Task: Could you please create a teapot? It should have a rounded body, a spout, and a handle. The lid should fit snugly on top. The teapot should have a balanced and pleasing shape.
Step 185:
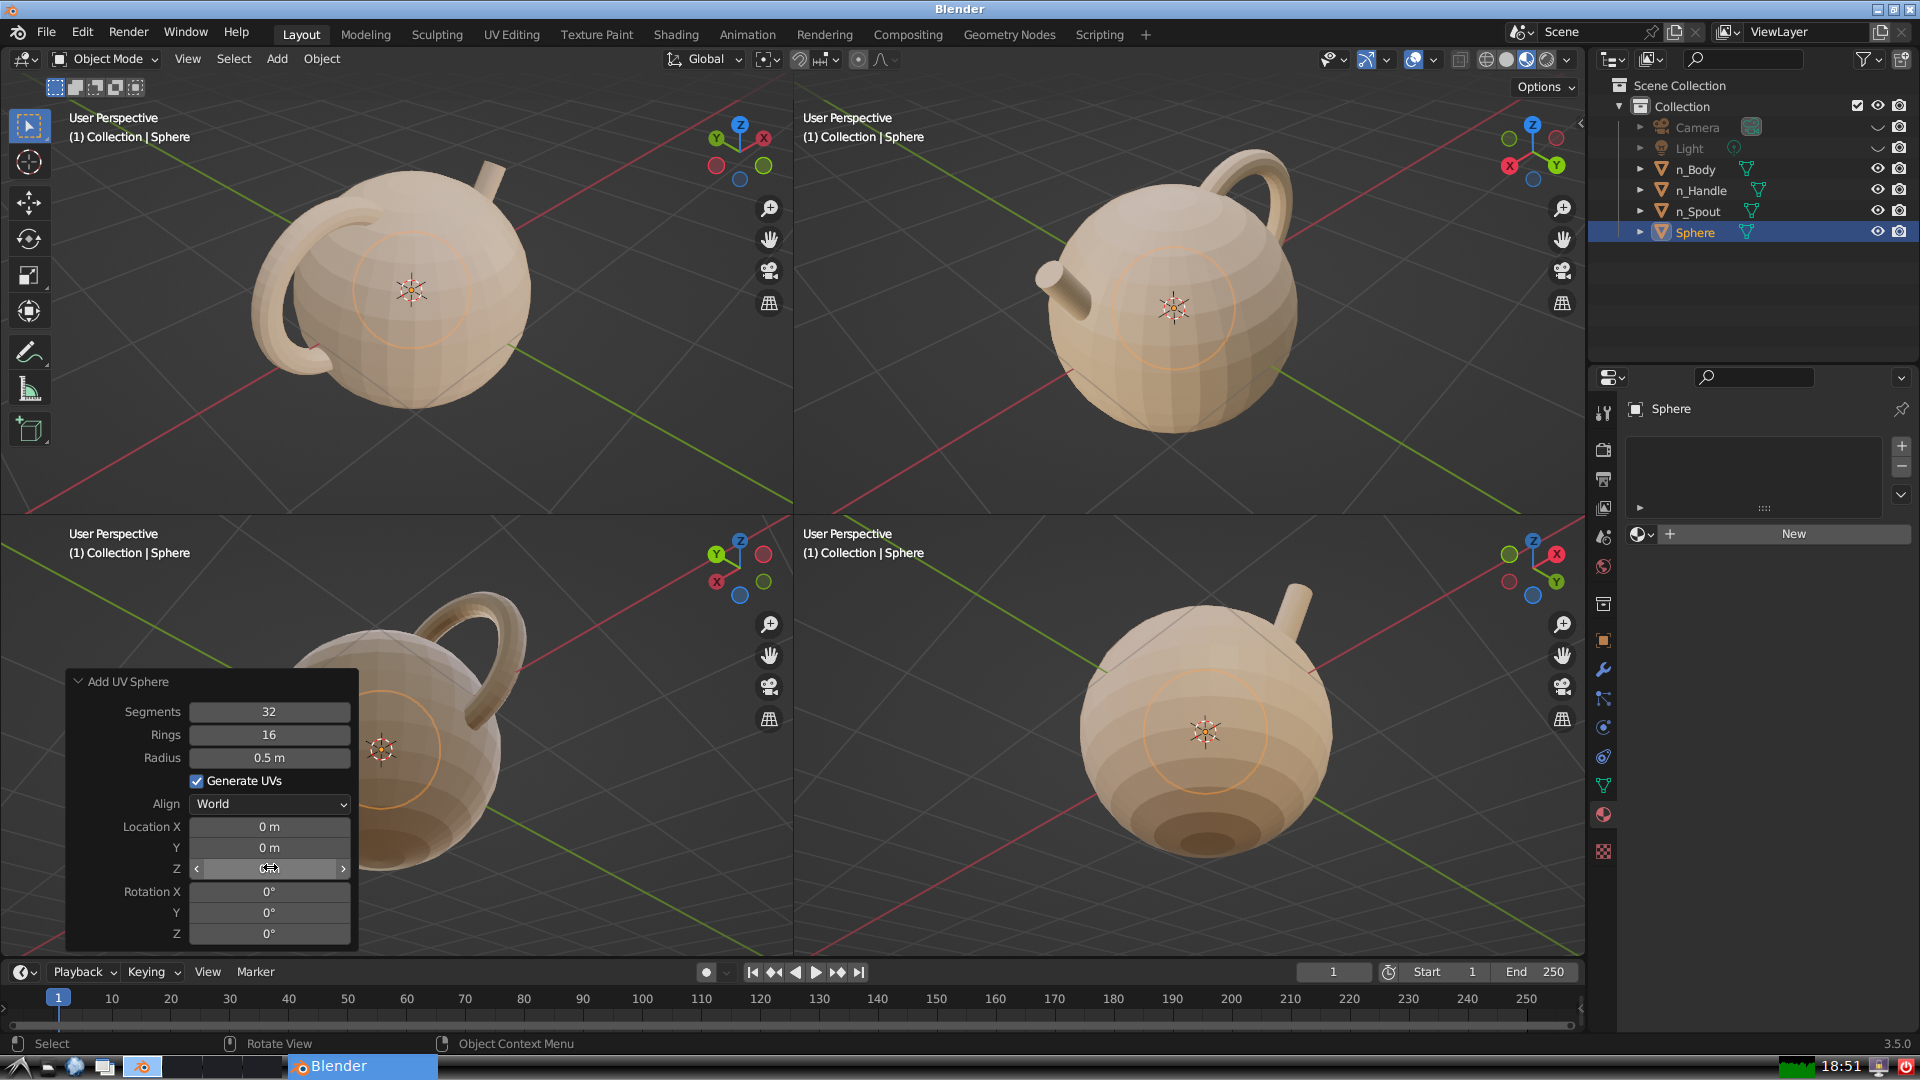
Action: click: no